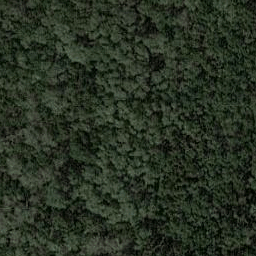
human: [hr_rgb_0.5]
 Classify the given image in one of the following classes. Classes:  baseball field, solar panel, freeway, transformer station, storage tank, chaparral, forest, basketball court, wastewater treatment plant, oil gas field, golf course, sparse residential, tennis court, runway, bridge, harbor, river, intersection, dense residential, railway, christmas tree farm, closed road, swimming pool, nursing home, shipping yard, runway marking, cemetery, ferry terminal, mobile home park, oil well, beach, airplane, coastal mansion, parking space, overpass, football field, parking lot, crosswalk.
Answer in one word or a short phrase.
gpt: forest